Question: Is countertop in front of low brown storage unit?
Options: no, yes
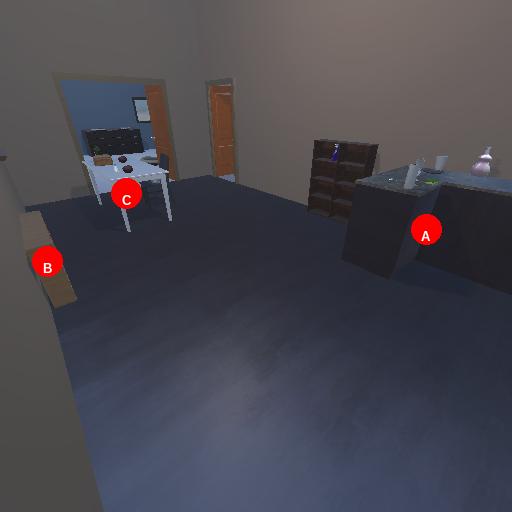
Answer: no